Question: I have a real app - which you can see on the left in the below screenshot.
And I have prepared <URL> at GitHub, which you can see at the right:

The real app has a <URL> at the bottom, which is filled with Bluetooth-related log messages. This happens pretty often, few times a second and - because the list jumps to the bottom by itself, when new events are added to the list.
My question is: 'ListView'
And here is my very simple test app:
- <URL>
As you can see the auto-scrolling is currently enabled by XML attributes in layout:
'''
<ListView
android:id="@+id/myListView"
android:stackFromBottom="true"
android:transcriptMode="alwaysScroll"
android:layout_width="wrap_content"
android:layout_height="wrap_content" />
'''
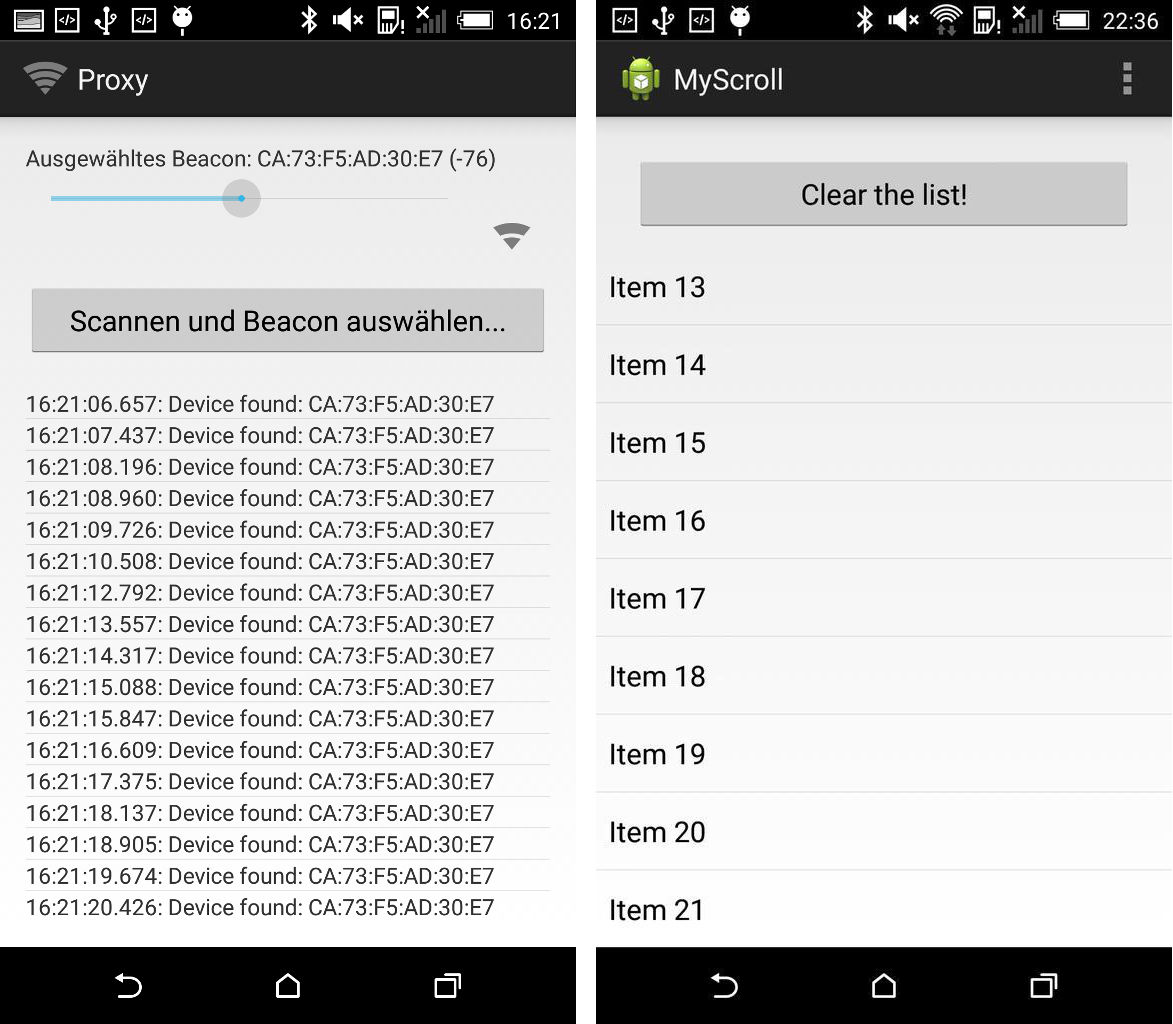
Answer: Okay, I have found a perfect solution for my problem:
'''
<ListView
android:id="@+id/myListView"
android:stackFromBottom="true"
android:transcriptMode="normal"
android:layout_width="wrap_content"
android:layout_height="wrap_content" />
'''
When the <URL> is set to , then:
> The list will automatically scroll to the bottom when a data set
change notification is received and only if the last item is already
visible on screen.
Here is <URL>